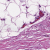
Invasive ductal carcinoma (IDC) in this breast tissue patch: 0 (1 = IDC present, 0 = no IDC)